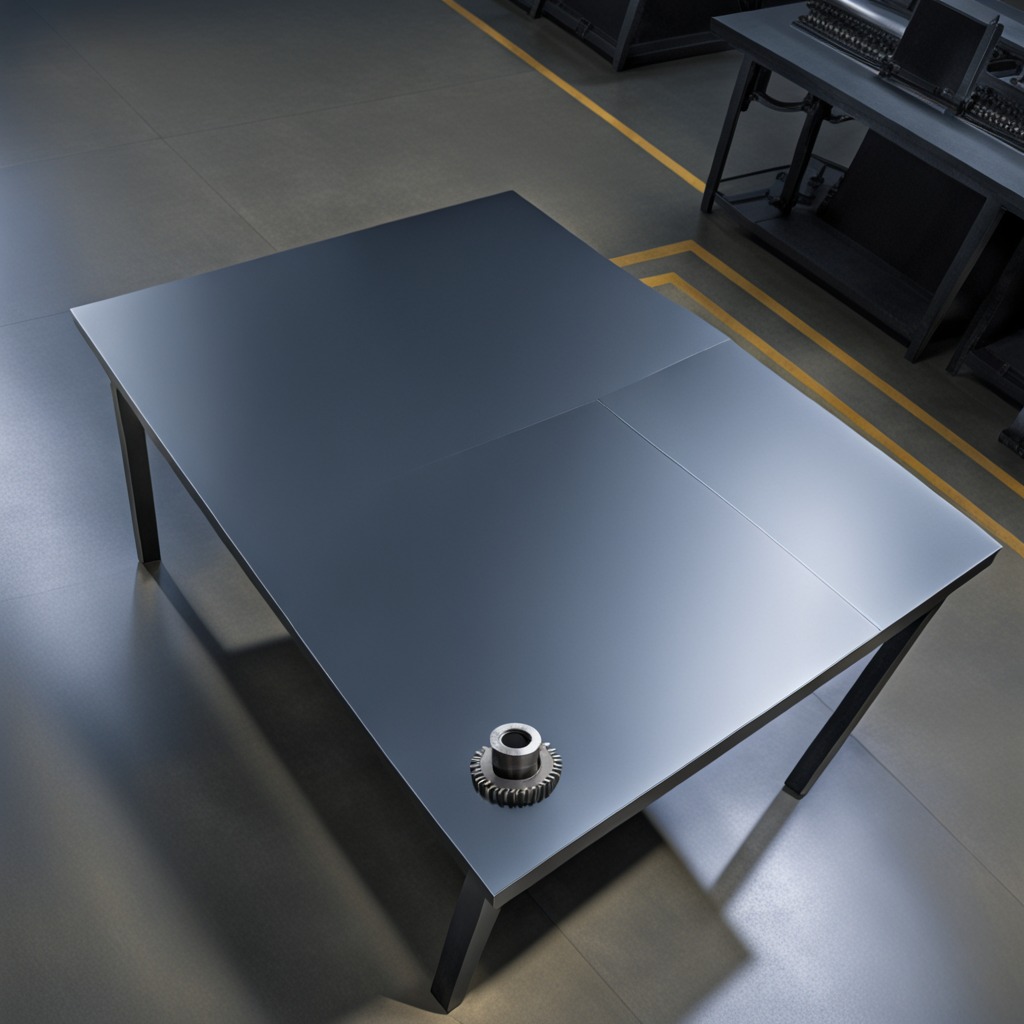
A steel gear with teeth is lying on a clean empty table in the evening soft directional lighting on the tabletop realistic grain studio-quality clarity centered framing